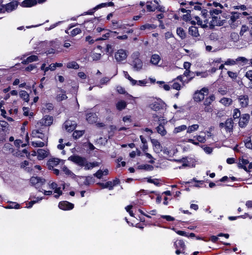
Tumor epithelial tissue: yes
Tumor-associated stroma tissue: no
Normal tissue: no